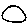
Label: circle